Question: I'm looking for an 'O(n*logn)' algorithm to find and print the intersections of 'n' given circles. Each circle is specified by its center and radius.
An O(n) algorithm consists in checking if the distance between the centers is less than or equal to the sum of the radii (of the two circles being compared). However, I'm looking for a faster one!
A similar problem is intersection of line segments. I think even my problem can be solved using <URL>, but I am unable to figure out how to modify the event queue in-case of circles.
Please, take also care of the following corner case. The black points indicate the event points ()

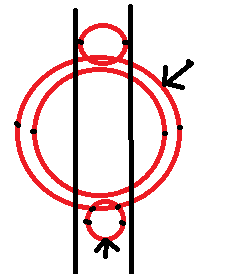
Answer: This is the correct solution I found based on a modification of User Sneftel's algorithm that wasn't working for all cases.

Fig 1 : Represent each circle by a bounded box.
Now to use the sweep line method, moving the sweep line parallel to y-axis we need TWO line segments to represent each circle's y-range as shown in figure 2.

Having done that the problem reduces to the following :

Here 2 line segments represent one circle.
Sweep line status can be maintained as any balanced dynamic data structure like AVL tree, Skip Lists, Red Black Trees having insertion/Update/Deletion/Retrieval time at-most O(logn).
The comparison function in this case will check if the two circles corresponding to the adjacent line segments intersect or not(In place of checking for line segments to intersect as in the original line sweep method for finding out line segment intersections). This can be done in O(1) time as constant amount of operations are required.
Number of Event Points : 4n (for n circles => 2n line segments => 4n end points)
Complexity = O(4nlog(4n)) = O(nlogn)